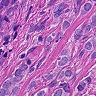
Metastatic tissue present: yes